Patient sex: M
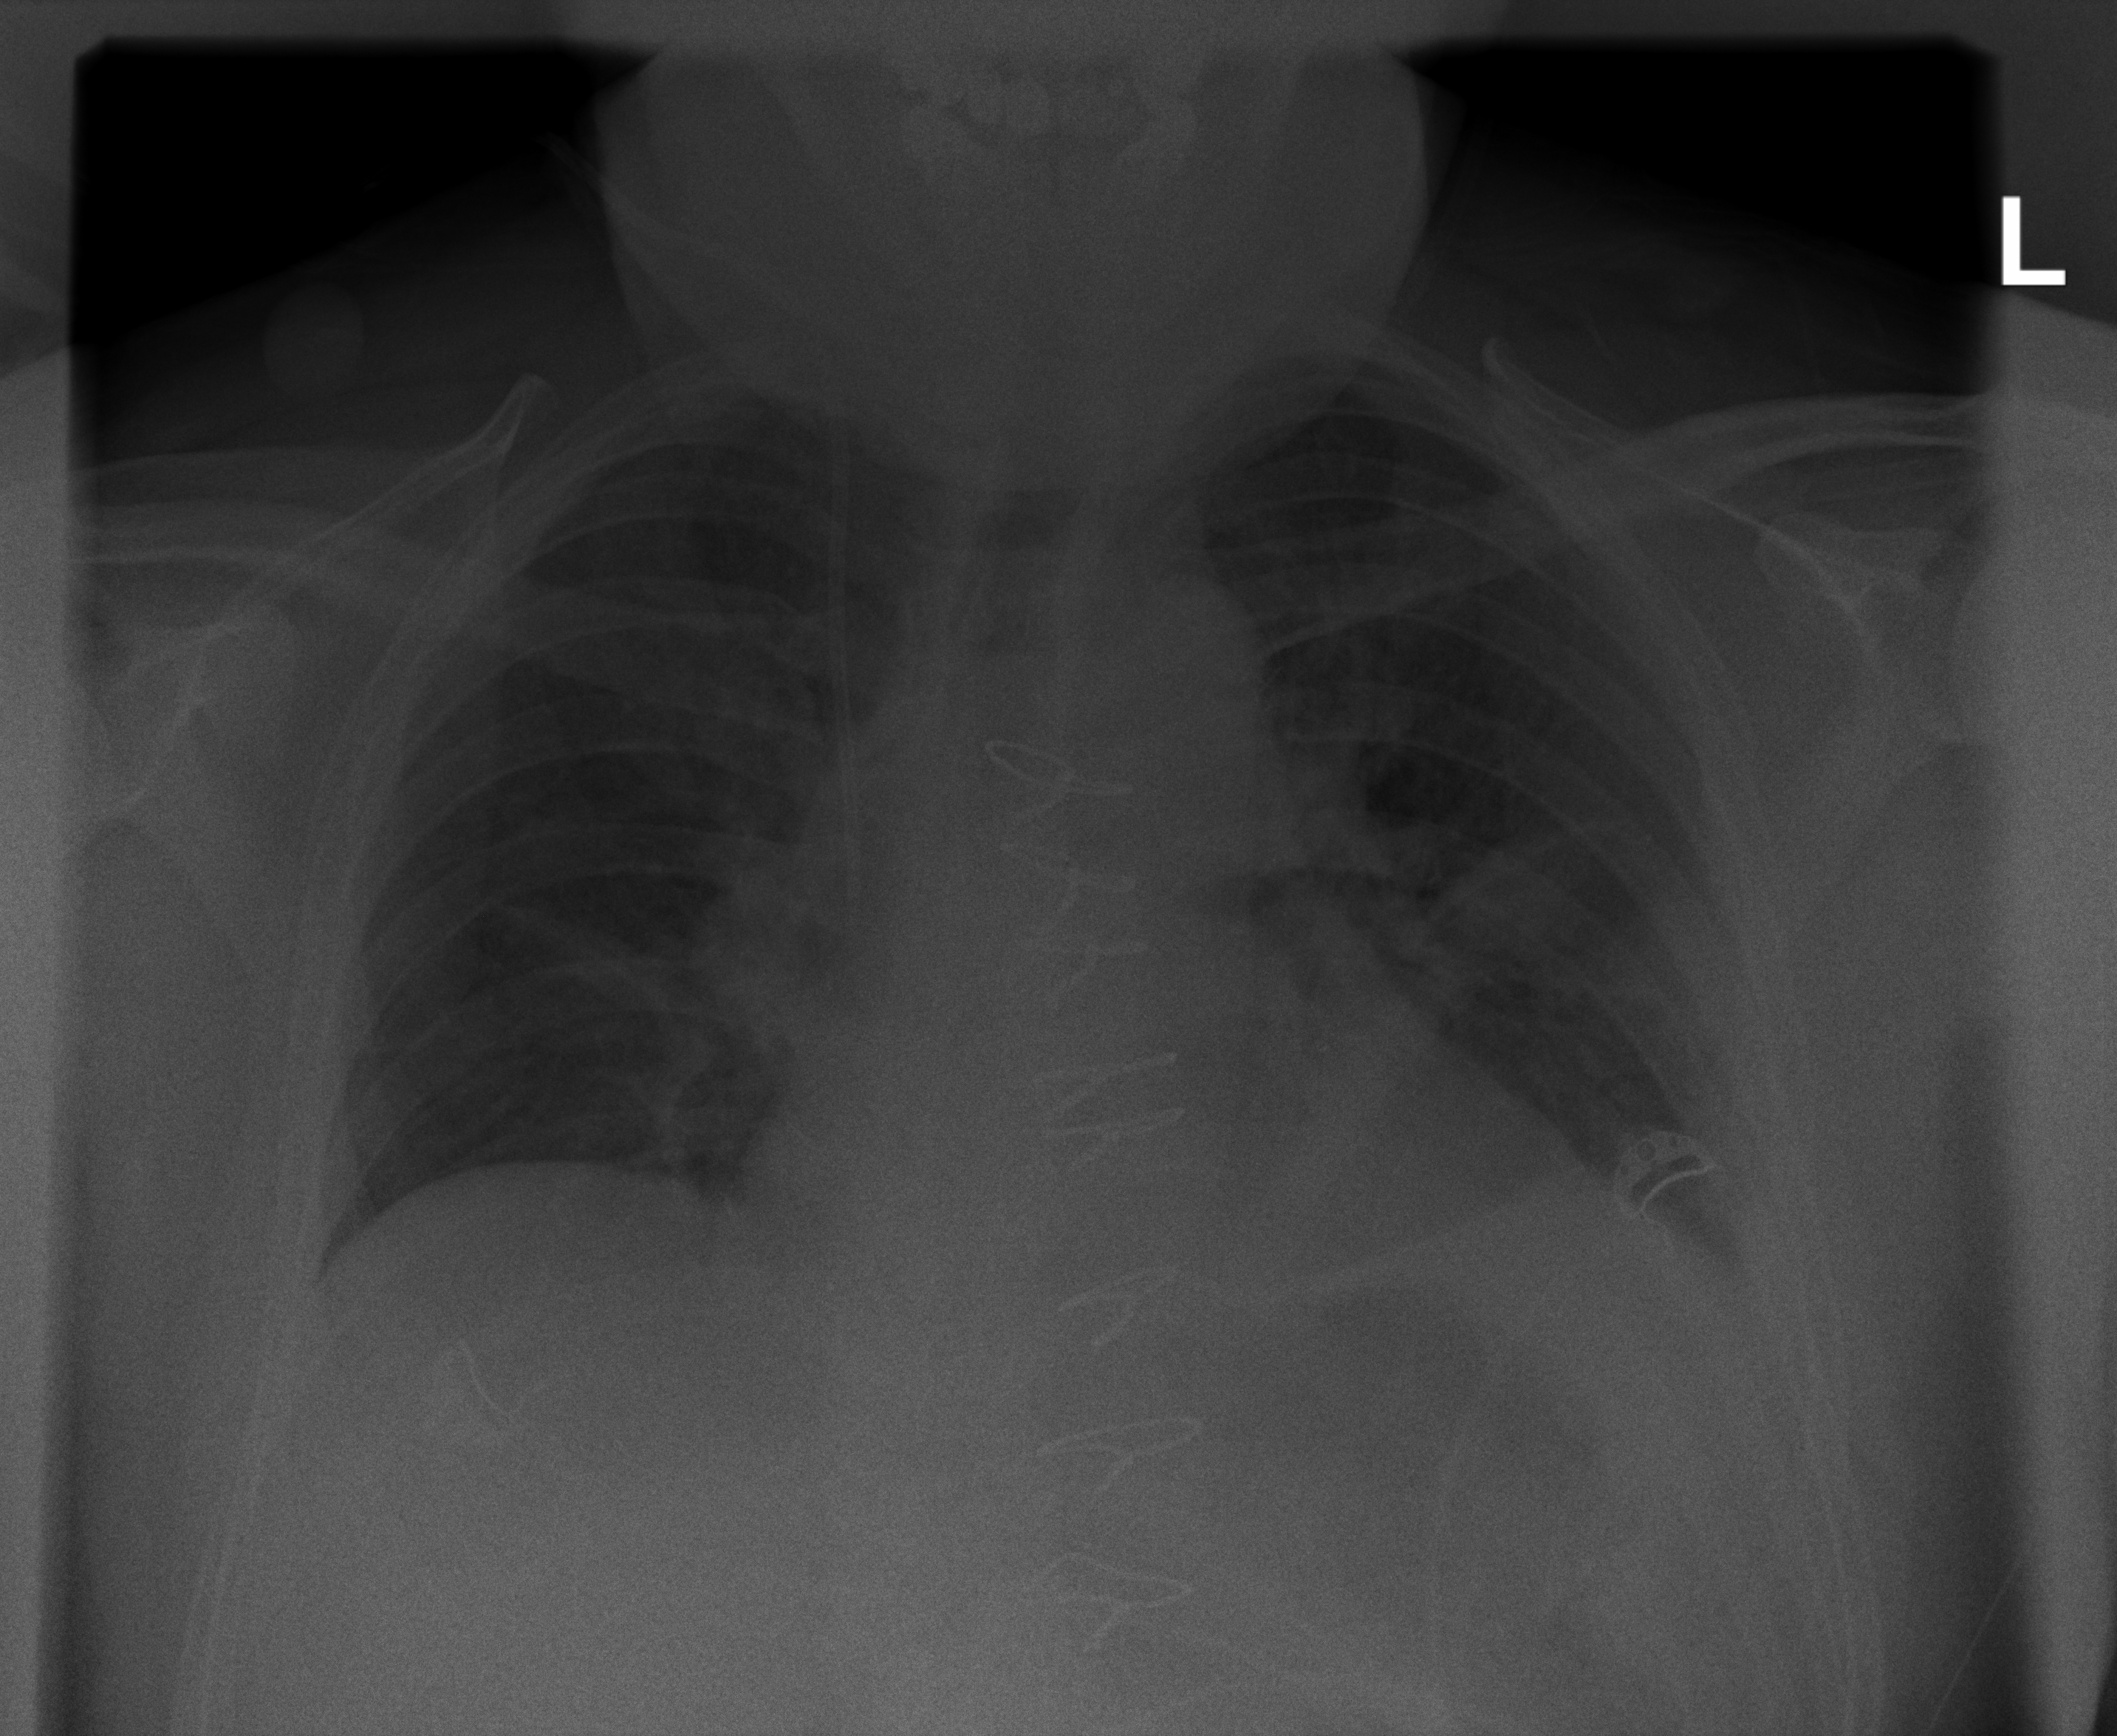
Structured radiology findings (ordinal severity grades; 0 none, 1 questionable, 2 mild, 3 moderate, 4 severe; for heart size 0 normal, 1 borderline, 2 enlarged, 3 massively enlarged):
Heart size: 2
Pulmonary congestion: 2
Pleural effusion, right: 0
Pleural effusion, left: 2
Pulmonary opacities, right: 1
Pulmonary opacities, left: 1
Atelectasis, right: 2
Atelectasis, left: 2